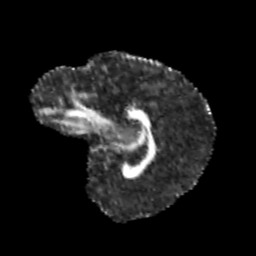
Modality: FA
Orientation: sagittal
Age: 9
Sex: male
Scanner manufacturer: siemens
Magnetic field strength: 3 T
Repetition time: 3.8 s
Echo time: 0.07 s